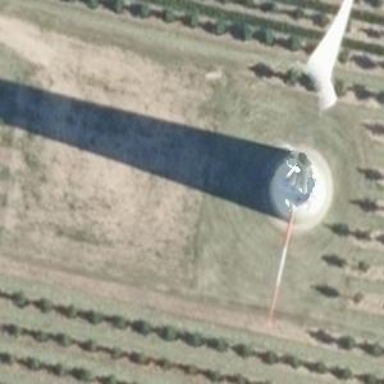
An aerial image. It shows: Wind generator powered by horizontal axis wind turbine.